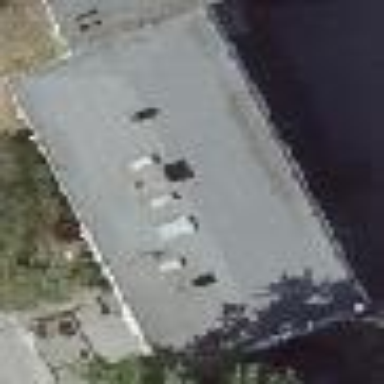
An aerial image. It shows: Flat-roofed commercial building.